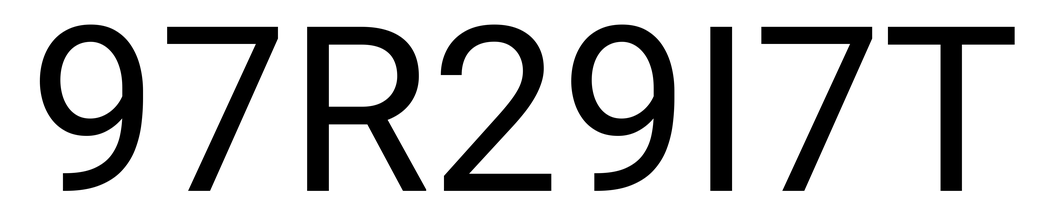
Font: Roboto_Regular